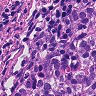
Metastatic tissue present: yes